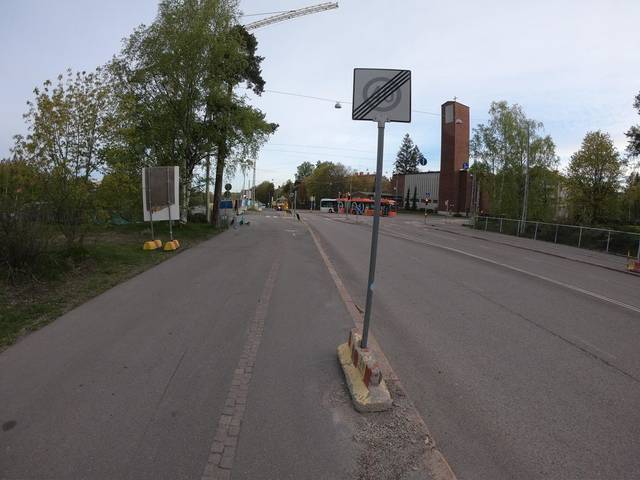
Region: Finland
Coordinates: 60.191, 24.901